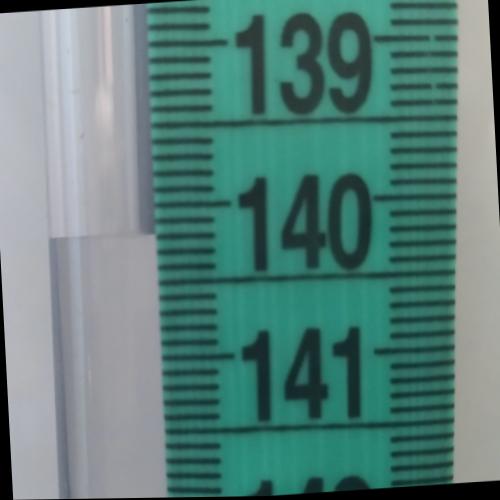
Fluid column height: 140.2 cm